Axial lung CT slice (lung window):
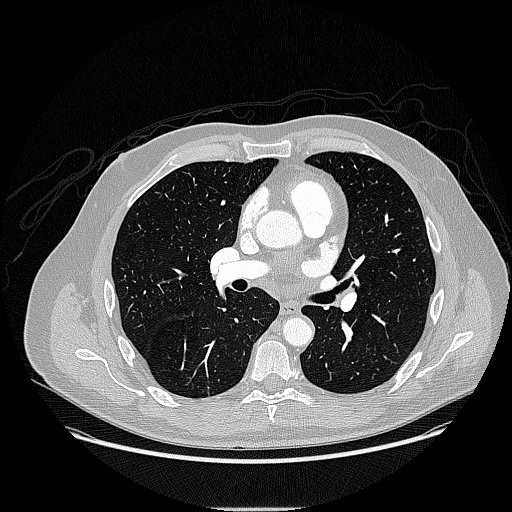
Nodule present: no